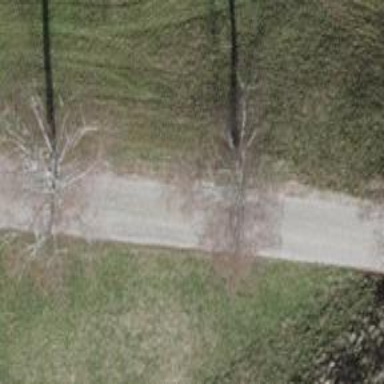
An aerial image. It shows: Broadleaved tree in natural setting.